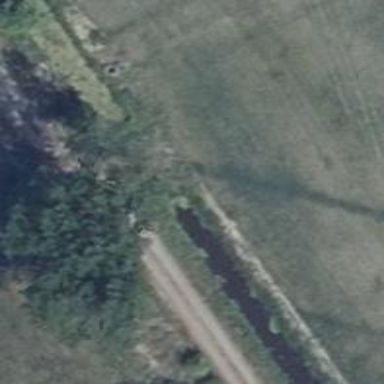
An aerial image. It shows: Culvert tunnel.